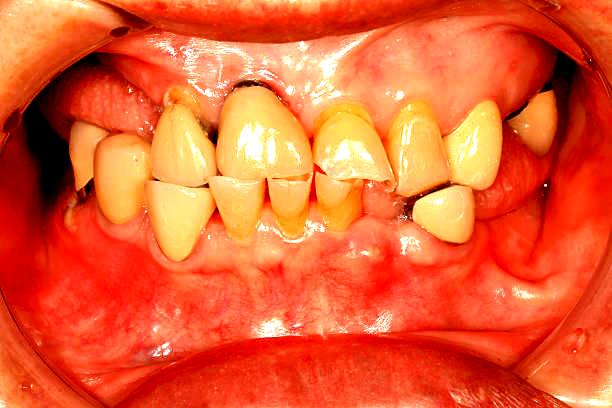
Condition: Gingivitis